Question: Count the number of objects in the diagram.
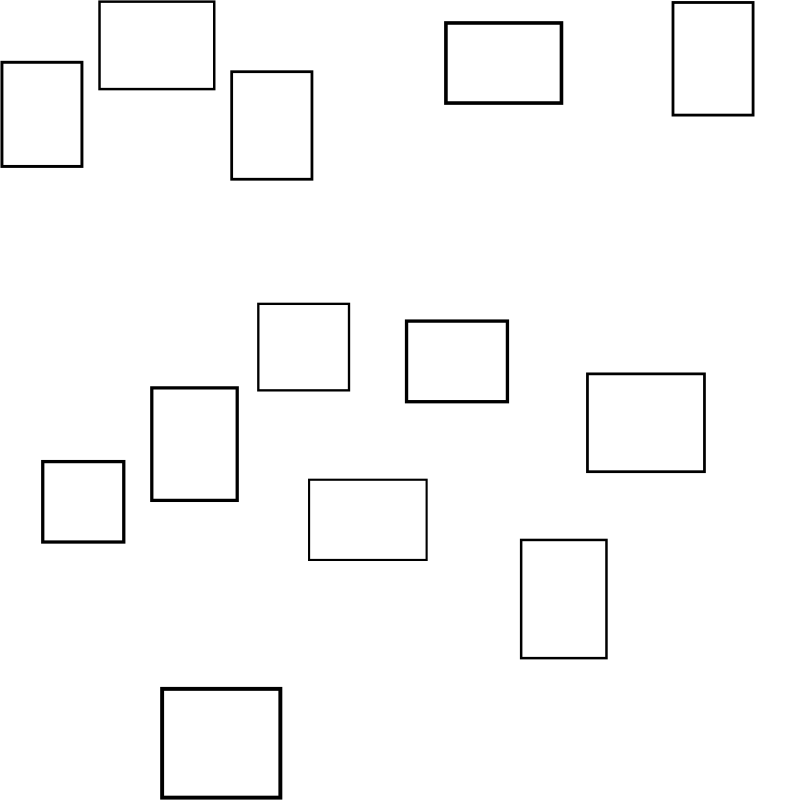
Answer: 13